Field crop: maize
Growth stage: 1
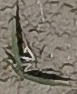
Species: sorghum